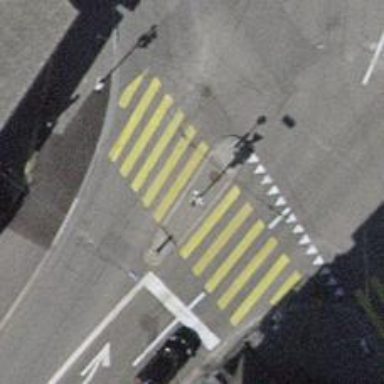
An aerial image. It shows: Zebra crossing with traffic signals.